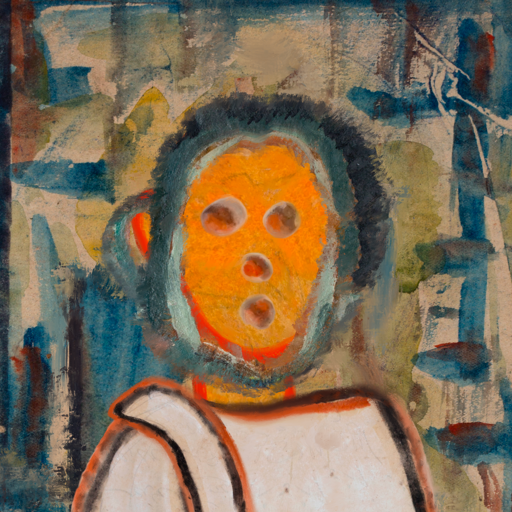
Background: Orphan, Head And Neck Front: Sisters, Face Front: Rupkatha, Bust: Roy_Bahadur, Hair Front: Boggyland, Head Accessory: Blank, Second Necklace: Blank, Necklace: Blank, Baby: Blank